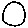
Label: circle